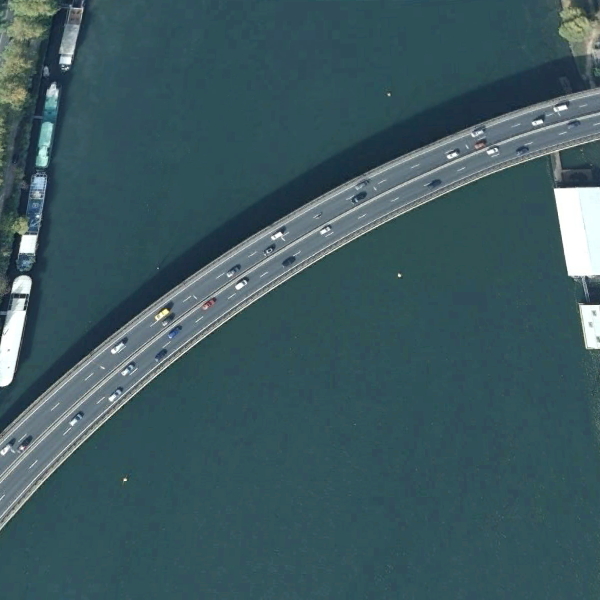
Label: Bridge